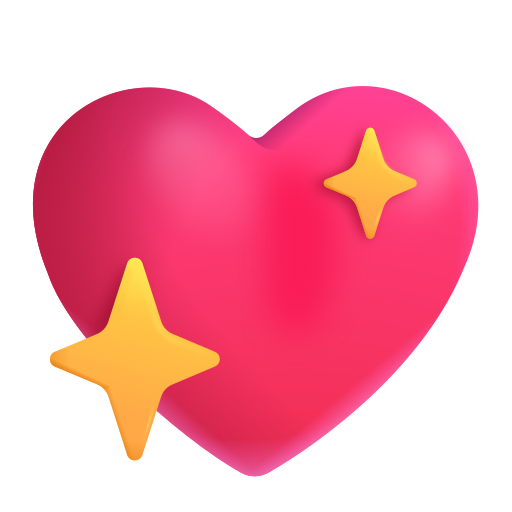
sparkling heart color